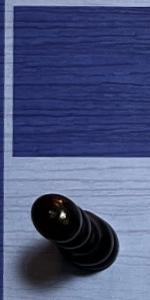
Label: Pawn_Black